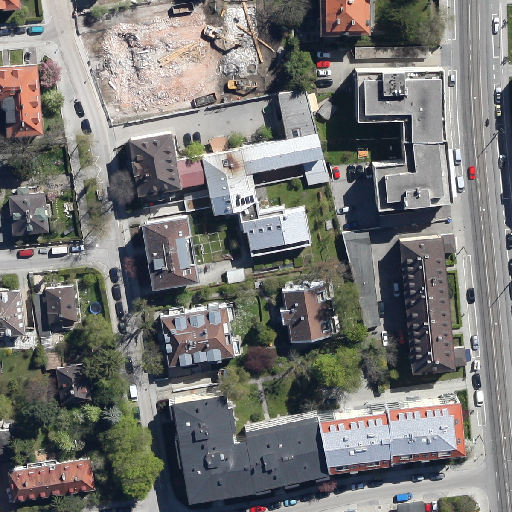
Referring expression: sidewalk